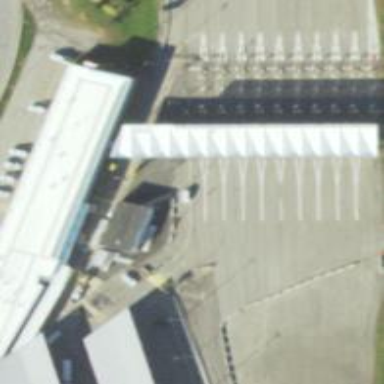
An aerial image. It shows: Border control barrier.